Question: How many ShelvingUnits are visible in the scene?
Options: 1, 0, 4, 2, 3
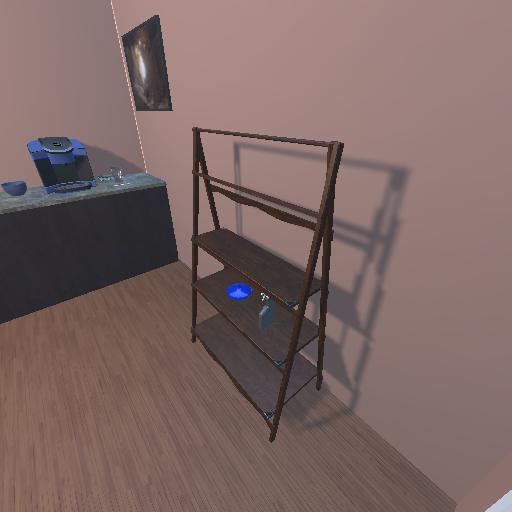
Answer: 1